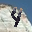
Label: 4